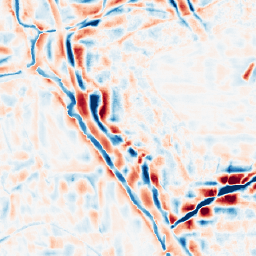
Category: wavelet
Decomposition family: wavelet_reverse_biorthogonal
Decomposition parameters: wavelet: rbio5.5
level: 4
Upsampling method: nearest
Upsampling parameters: scale: 2
Upsampling scale: 2